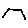
Label: hexagon